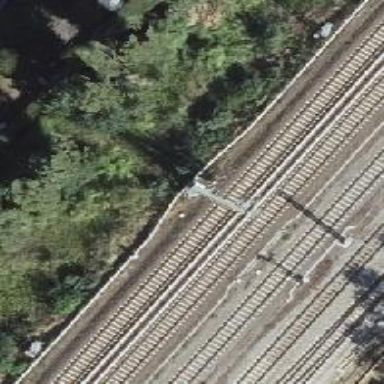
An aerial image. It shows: Railway signal.